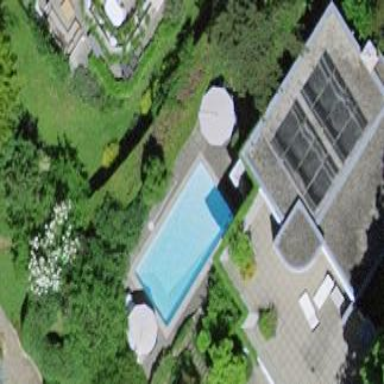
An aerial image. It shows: Swimming pool located in leisure land.